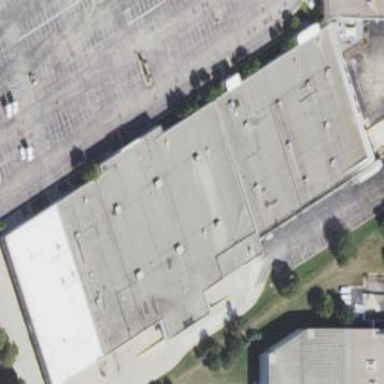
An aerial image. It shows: Commercial building.